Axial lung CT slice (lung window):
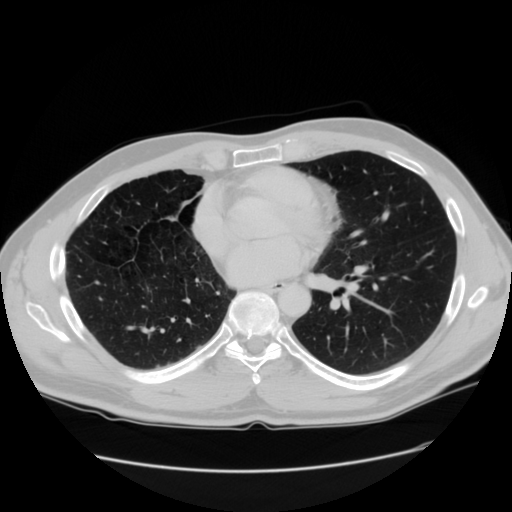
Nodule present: no